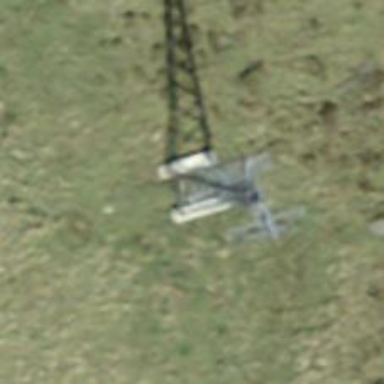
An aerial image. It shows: Pylon used for aerialway.